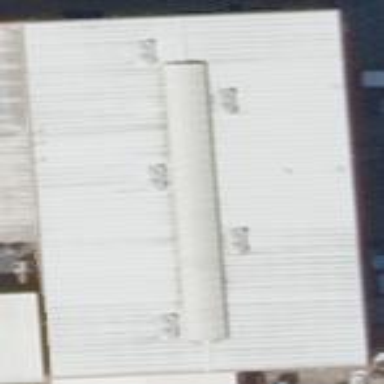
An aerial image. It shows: Commercial building.